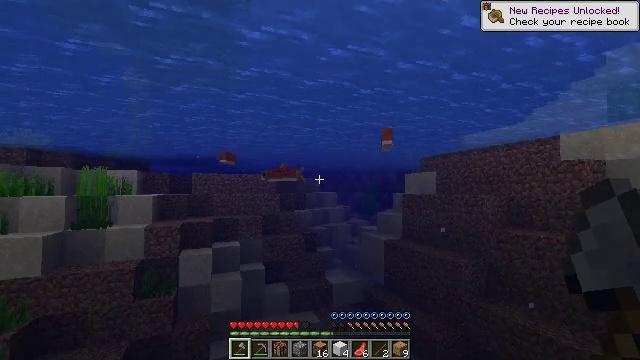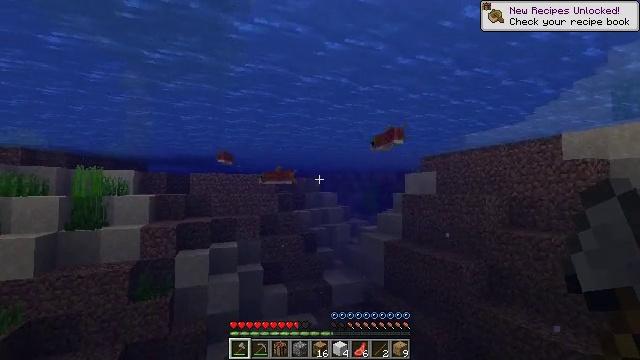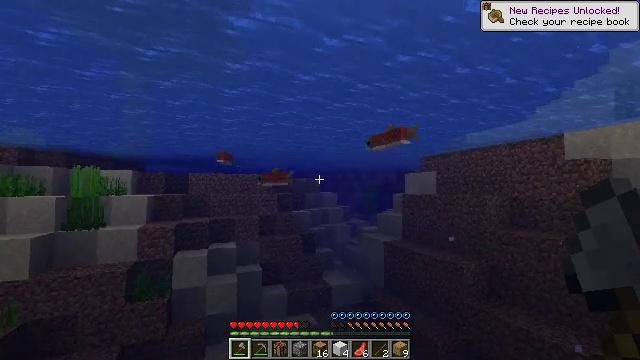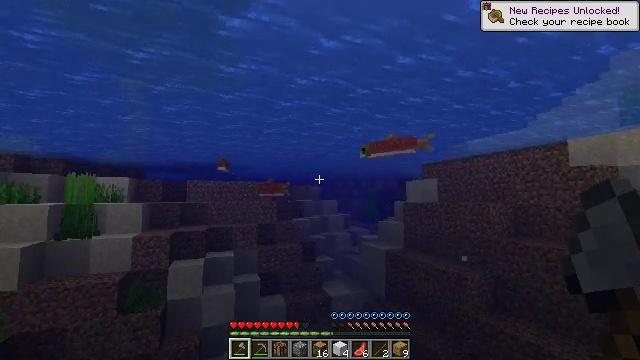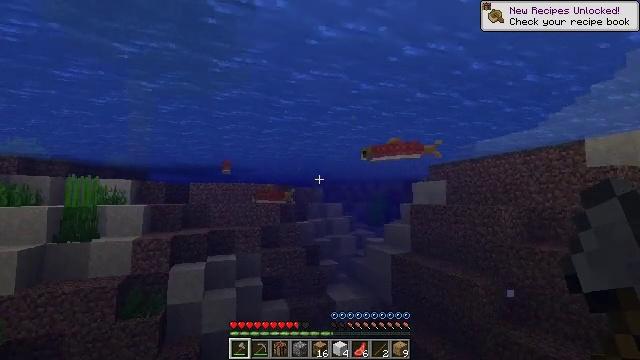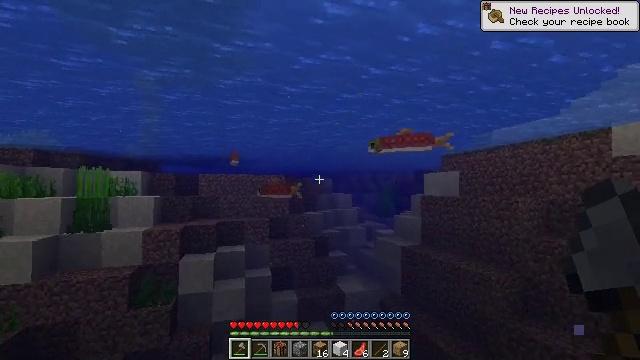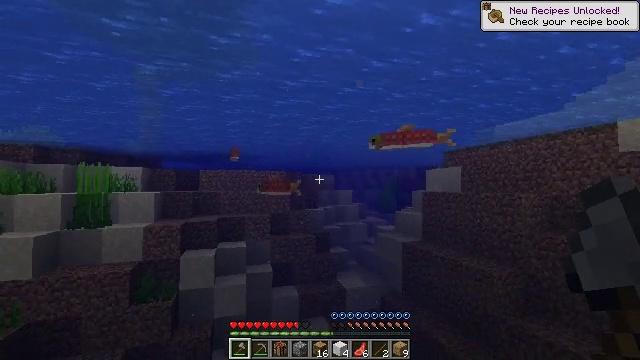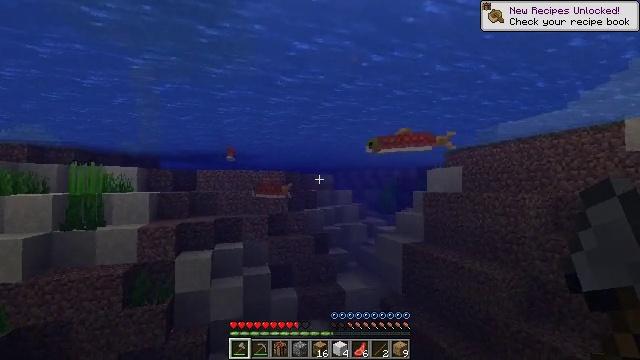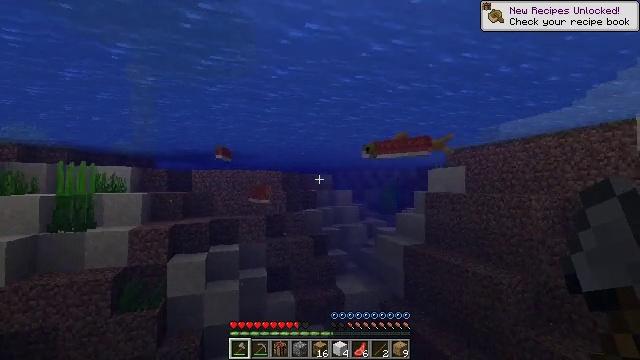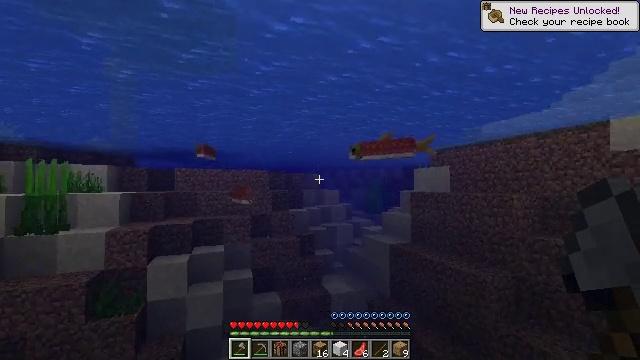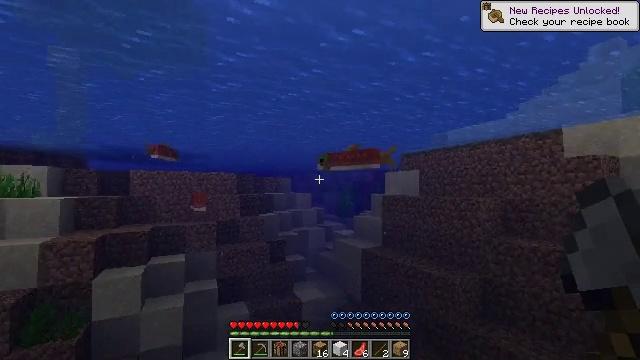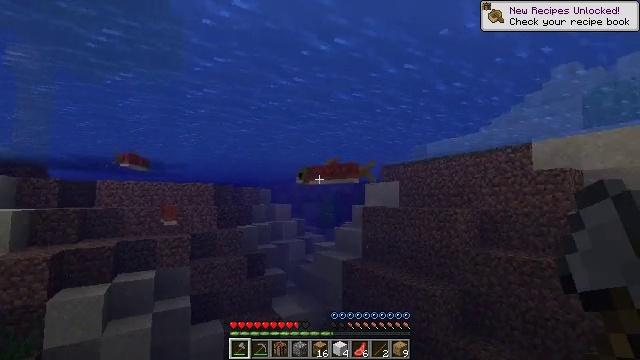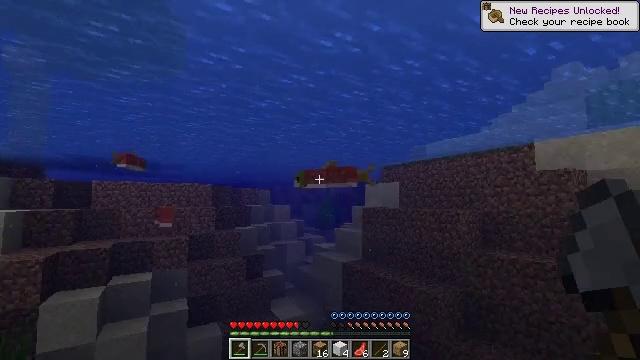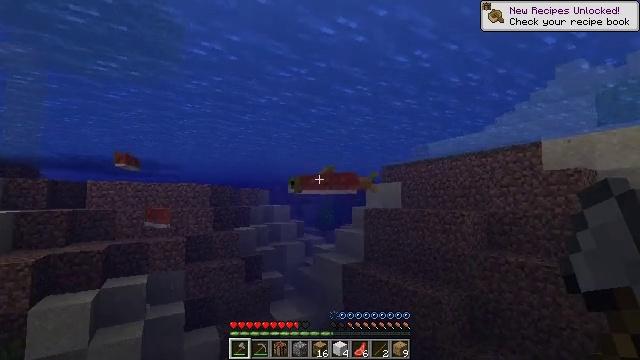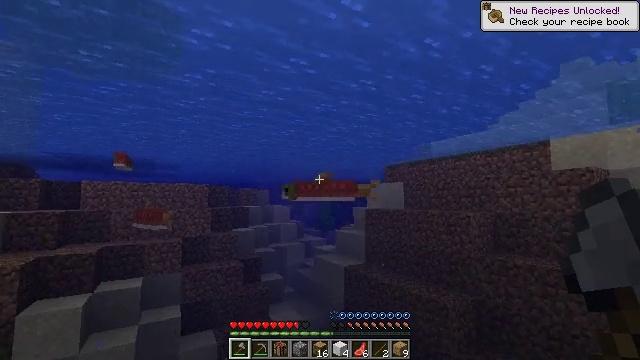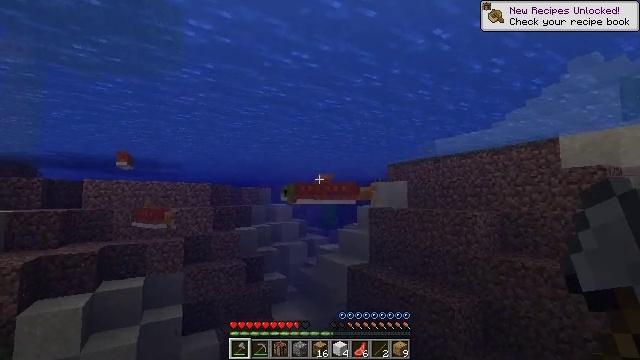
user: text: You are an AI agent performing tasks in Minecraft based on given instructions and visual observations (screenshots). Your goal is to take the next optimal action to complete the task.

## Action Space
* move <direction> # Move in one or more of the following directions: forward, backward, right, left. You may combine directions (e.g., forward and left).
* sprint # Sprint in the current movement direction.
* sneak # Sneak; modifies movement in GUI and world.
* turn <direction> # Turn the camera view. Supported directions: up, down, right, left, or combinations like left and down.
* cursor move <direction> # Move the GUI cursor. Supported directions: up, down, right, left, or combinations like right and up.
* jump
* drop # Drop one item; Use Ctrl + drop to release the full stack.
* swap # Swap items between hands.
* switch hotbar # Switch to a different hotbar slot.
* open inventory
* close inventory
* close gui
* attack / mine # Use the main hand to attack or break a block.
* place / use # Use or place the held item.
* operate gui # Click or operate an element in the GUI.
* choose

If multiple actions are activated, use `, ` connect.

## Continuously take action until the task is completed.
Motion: motion action
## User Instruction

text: Kill aquatic mobs.
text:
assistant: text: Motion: move forward, sprint
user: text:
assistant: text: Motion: move forward, sprint
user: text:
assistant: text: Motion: move forward, sprint, turn up
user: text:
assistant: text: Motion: move forward, sprint, turn left
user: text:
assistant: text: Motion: move forward, sprint, turn left and down
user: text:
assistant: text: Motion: move forward, sprint
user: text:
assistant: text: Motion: move forward, sprint
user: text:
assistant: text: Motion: move forward, sprint
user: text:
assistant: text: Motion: move forward, sprint, turn right
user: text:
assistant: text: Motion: move forward, sprint, turn right
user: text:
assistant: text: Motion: move forward, sprint, turn right and up
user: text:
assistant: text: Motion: move forward, sprint
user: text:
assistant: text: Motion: move forward, sprint
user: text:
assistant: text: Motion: move forward, sprint
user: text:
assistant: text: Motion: move forward, sprint
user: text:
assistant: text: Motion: move forward, sprint, turn left and down
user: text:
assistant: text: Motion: move forward, sprint, turn left and down
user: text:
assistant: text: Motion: move forward, sprint
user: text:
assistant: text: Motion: move forward, sprint, turn down
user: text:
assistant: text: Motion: move forward, sprint, turn left and down
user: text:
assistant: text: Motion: move forward, sprint, turn down, attack / mine
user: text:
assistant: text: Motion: move forward, sprint, attack / mine
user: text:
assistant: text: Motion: move forward, sprint, attack / mine
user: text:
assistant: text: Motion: move forward, sprint, attack / mine
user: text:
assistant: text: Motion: move forward, sprint, turn left
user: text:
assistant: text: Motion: move forward, sprint, turn left and down
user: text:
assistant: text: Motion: move forward, sprint, turn left
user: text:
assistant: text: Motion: move forward, sprint, turn left
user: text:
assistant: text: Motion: move forward, sprint, turn left
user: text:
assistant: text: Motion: move forward, sprint, turn left